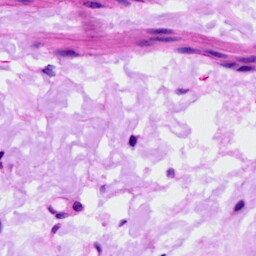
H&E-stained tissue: Ovarian